【题型】解答题　【知识点】解析几何　【难度】medium
在平面直角坐标系中, 已知射线 \(OA: x - y = 0(x \ge 0)\), 过点 \(P(6,2)\) 作直线分别交射线 \(OA\)、\(x\) 轴正半轴于点 \(A\)、\(B\).

(1) 当直线 \(AB\) 的截距相等且不等于零时, 求直线 \(AB\) 的方程; \\
(2) 已知点 \(Q(a,b)\) 在线段 \(OP\) (包括端点) 上运动, 求 \((a-2)^2 + (b+2)^2\) 的取值范围; \\
(3) 求 \(\triangle OAB\) 面积的最小值.

\vspace{0.3em}
\noindent \textbf{【答案】}
(1) \(x + y - 8 = 0\) \\
(2) \(\left[\frac{32}{5}, 32\right]\) \\
(3) \(16\)

\vspace{0.3em}
\noindent \textbf{【分析】}
(1) 依题意设出直线 \(AB\) 的截距式方程, 代入点 \(P(6,2)\) 求出 \(m\) 的值, 即得直线方程; \\
(2) 由直线 \(OP\) 的方程得 \(a - 3b = 0\), 代入 \((a-2)^2 + (b+2)^2\) 消元可得关于 \(a\) 的二次函数, 进而求其范围; \\
(3) 根据直线斜率是否存在分类讨论, 求得 \(A\), \(B\) 的坐标, 进一步用坐标表示三角形的面积, 利用换元法和二次函数的性质可得最值.
【解答】
\noindent \textbf{【详解】}
(1) 依题意, 设直线 \(AB\) 的方程为 \(x + y = m(m \neq 0)\), 因直线 \(AB\) 经过点 \(P(6,2)\), 代入解得 \(m = 8\).
故直线 \(AB\) 的方程为 \(x + y - 8 = 0\).

(2) 由 \(O(0,0)\)、\(P(6,2)\), 得线段 \(OP\) 的方程为: \(x - 3y = 0(0 \le x \le 6)\).
因为点 \(Q(a,b)\) 在线段 \(OP\) (包括端点) 上运动, 所以 \(a - 3b = 0(0 \le a \le 6)\), 则 \(b = \frac{1}{3}a\),
因此 \((a-2)^2 + (b+2)^2 = (a-2)^2 + \left(\frac{1}{3}a + 2\right)^2 = \frac{10}{9}a^2 - \frac{8}{3}a + 8(0 \le a \le 6)\).

因为二次函数 \(f(a) = \frac{10}{9}a^2 - \frac{8}{3}a + 8(0 \le a \le 6)\) 的开口向上, 对称轴方程为 \(a = \frac{6}{5}\),
所以函数 \(f(a)\) 在区间 \([0,\frac{6}{5}]\) 上单调递减, 在区间 \([\frac{6}{5},6]\) 上单调递增.

因此, 当 \(a = \frac{6}{5}\) 时, \(f(a)\) 有最小值, 最小值 \(f\left(\frac{6}{5}\right) = \frac{32}{5}\),
当 \(a = 6\) 时, \(f(a)\) 有最大值, 最大值 \(f(6) = 32\).
故 \((a-2)^2 + (b+2)^2\) 的取值范围是 \(\left[\frac{32}{5}, 32\right]\).

(3) 当过点 \(P(6,2)\) 的直线斜率不存在时, \(A(6,6)\)、\(B(6,0)\),
此时 \(S_{\triangle OAB} = \frac{1}{2}|OB| \cdot |AB| = \frac{1}{2} \times 6 \times 6 = 18\).

当过点 \(P(6,2)\) 的直线斜率存在时,
设直线 \(AB\) 的方程为 \(y - 2 = k(x - 6)(k \neq 0)\), 即 \(y = kx - 6k + 2\).

直线 \(AB\) 与 \(x - y = 0(x \ge 0)\) 相交, 可得 \(A\left(\frac{6k - 2}{k - 1}, \frac{6k - 2}{k - 1}\right)\),
直线 \(AB\) 与 \(x\) 轴正半轴相交于 \(B\), 可得 \(B\left(\frac{6k - 2}{k}, 0\right)\).

由 \(\begin{cases}
\frac{6k - 2}{k - 1} > 0 \\
\frac{6k - 2}{k} > 0
\end{cases}\), 解得 \(k > 1\) 或 \(k < 0\).

则 \(S_{\triangle OAB} = \frac{1}{2}x_B y_A = \frac{1}{2} \cdot \frac{6k - 2}{k} \cdot \frac{6k - 2}{k - 1}\).

令 \(t = 6k - 2\), 则 \(k = \frac{1}{6}(t + 2)\) (\(t > 4\) 或 \(t < -2\)),
可得 \(S_{\triangle OAB} = 18 \times \frac{t^2}{t^2 - 2t - 8} = 18 \times \frac{1}{1 - \frac{2}{t} - \frac{8}{t^2}}\).

由 \(t > 4\) 或 \(t < -2\), 可得 \(0 < \frac{1}{t} < \frac{1}{4}\) 或 \(-\frac{1}{2} < \frac{1}{t} < 0\),
根据二次函数的单调性可知, 当 \(\frac{1}{t} = -\frac{1}{8}\), \(1 - \frac{2}{t} - \frac{8}{t^2}\) 有最大值, 最大值为 \(\frac{9}{8}\),
此时面积有最小值, 且 \(S_{\triangle OAB} = 18 \times \frac{8}{9} = 16\), 此时 \(k = -1\). \(A(4,4)\)、\(B(8,0)\) 符合题意.

综上所述, \(\triangle OAB\) 面积的最小值为 \(16\).

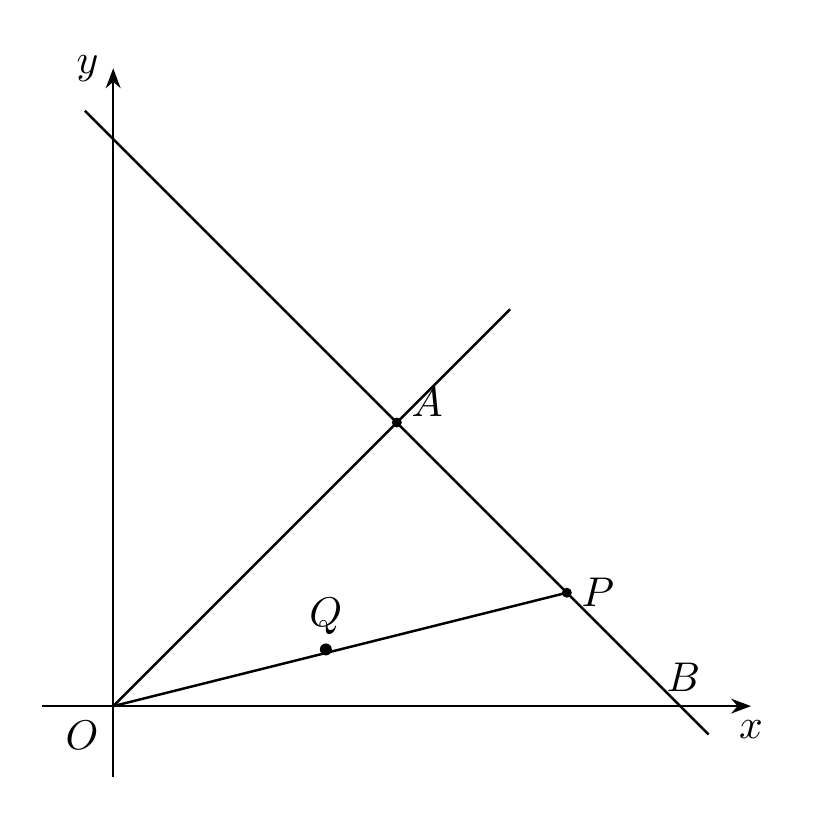